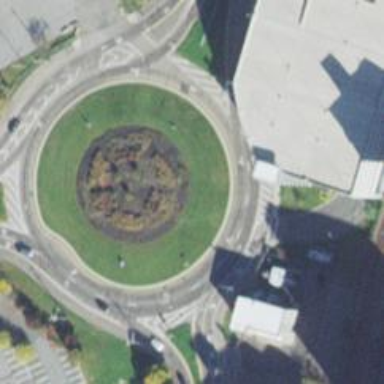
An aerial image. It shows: Roundabout on trunk highway.